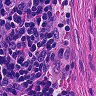
Metastatic tissue present: no